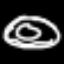
Label: donut